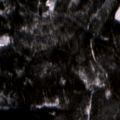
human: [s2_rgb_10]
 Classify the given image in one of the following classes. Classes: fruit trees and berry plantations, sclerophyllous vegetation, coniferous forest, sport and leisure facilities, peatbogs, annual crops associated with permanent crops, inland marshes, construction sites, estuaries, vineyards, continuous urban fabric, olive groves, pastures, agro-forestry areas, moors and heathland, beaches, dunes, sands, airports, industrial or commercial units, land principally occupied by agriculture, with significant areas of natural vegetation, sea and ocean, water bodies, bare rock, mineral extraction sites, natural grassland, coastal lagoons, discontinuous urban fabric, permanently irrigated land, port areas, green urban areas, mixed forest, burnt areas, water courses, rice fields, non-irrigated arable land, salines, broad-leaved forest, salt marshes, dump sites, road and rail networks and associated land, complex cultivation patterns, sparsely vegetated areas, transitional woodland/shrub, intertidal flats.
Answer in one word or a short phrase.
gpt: non-irrigated arable land, coniferous forest, mixed forest, transitional woodland/shrub